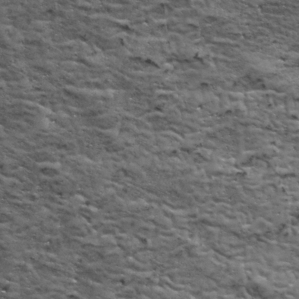
Label: frost